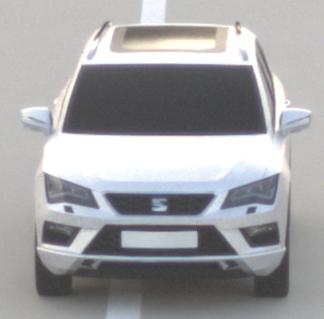
Make: SEAT
Model: Ateca 1.0 TSI Ecomotive
Detailed model: Ateca (5FP)
Model produced from: 2016/08
Model produced until: 2018/08
Doors: 5
Color: white
Road condition: dry road
Daytime: sunrise or sunset
Contrast: low contrast